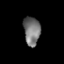
Tissue: prostate
Cell type: Myeloid cells
Senescence score: 0.2573
Nuclear area (px): 468
Mean DAPI intensity: 115.671